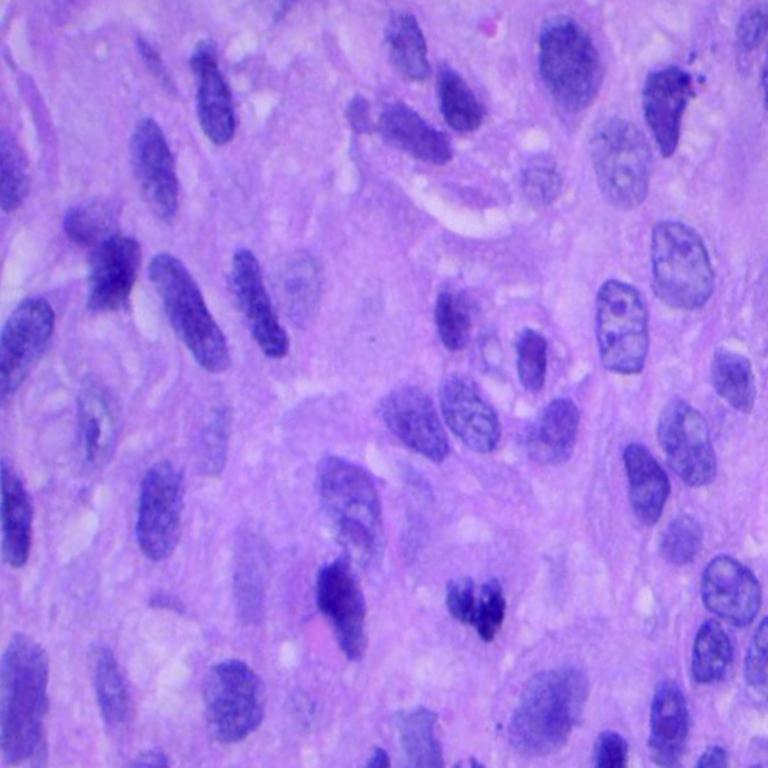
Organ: lung
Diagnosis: squamous carcinomas